Question: I have a script which inserts "popup" elements into the DOM. It sets their 'top' and 'left' css properties relative to mouse coordinates on a click event. It works great except that the height of these "popup" elements are variable and some of them extend beyond the viewable area of the browser window. I would like to avoid this.

Here's what I have so far
'''
<script type="text/javascript">
$(function () {
$("area").click(function (e) {
e.preventDefault();
var offset = $(this).offset();
var relativeX = e.pageX - offset.left;
var relativeY = e.pageY - offset.top;
// 'responseText' is the "popup" HTML fragment
$.get($(this).attr("href"), function (responseText) {
$(responseText).css({
top: relativeY,
left: relativeX
}).appendTo("#territories");
// Need to be able to determine
// viewable area width and height
// so that I can check if the "popup"
// extends beyond.
$(".popup .close").click(function () {
$(this).closest(".popup").remove();
});
});
});
});
</script>
'''
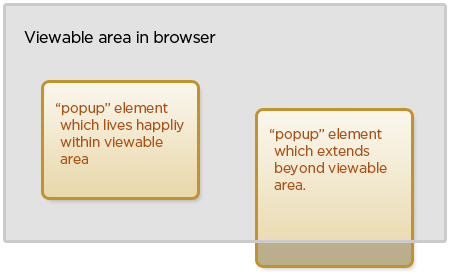
Answer: I figured out a solution. I added the following code in the place of my 4 line comment in the original question.
'''
var diffY = (popup.offset().top + popup.outerHeight(true)) - $(window).height();
if (diffY > 0) {
popup.css({ top: relativeY - diffY });
}
var diffX = (popup.offset().left + popup.outerWidth(true)) - $(window).width();
if (diffX > 0) {
popup.css({ left: relativeX - diffX });
}
'''
pointed me in the right direction, so +1 and thanks for that.